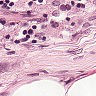
Metastatic tissue present: no